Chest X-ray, PA view. Patient: 34 years old, sex F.
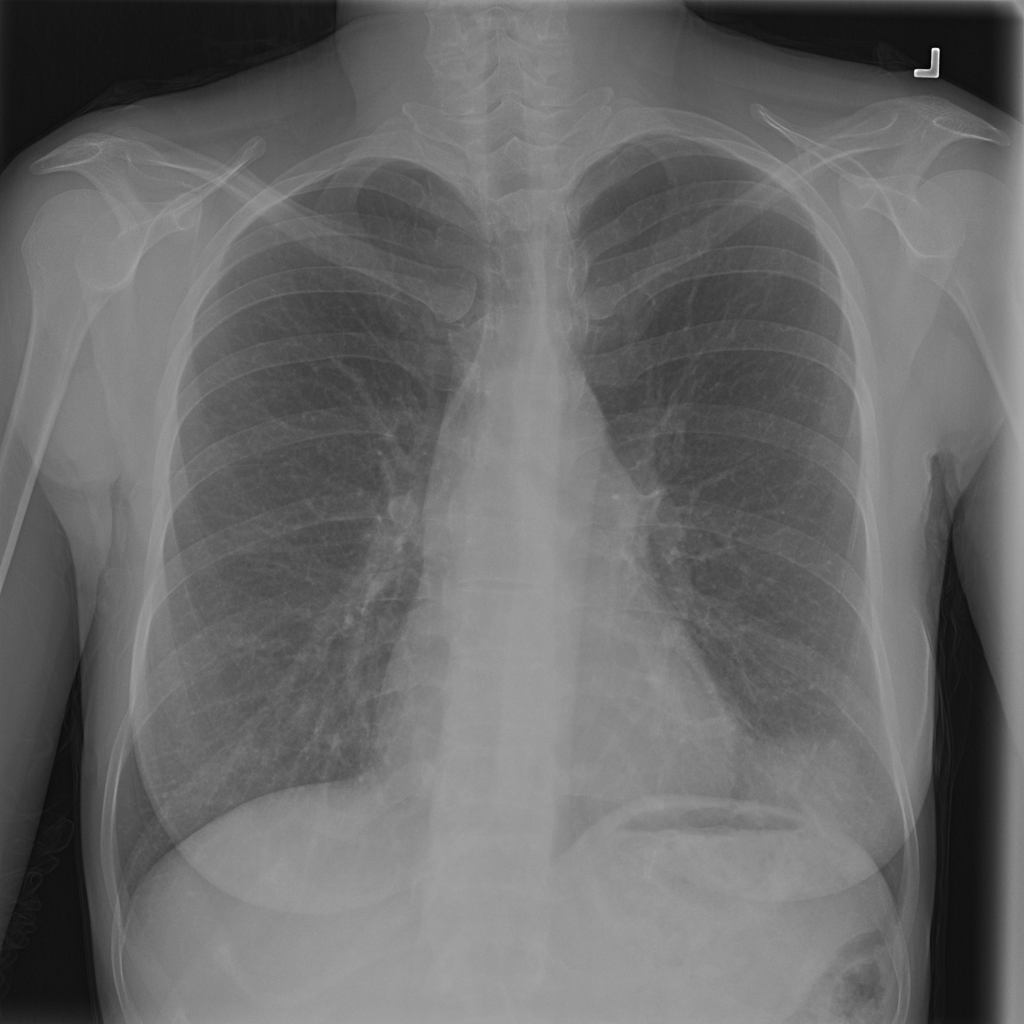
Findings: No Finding